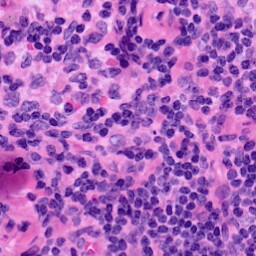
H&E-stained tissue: LymphNode